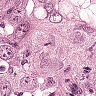
Metastatic tissue present: yes